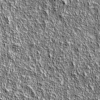
Label: not_dusty